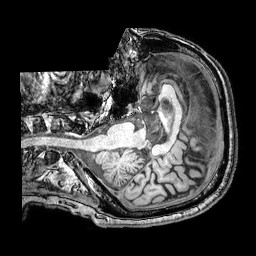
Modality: T1w
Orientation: axial
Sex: male
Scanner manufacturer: philips
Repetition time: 0.008277 s
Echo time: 0.00384 s